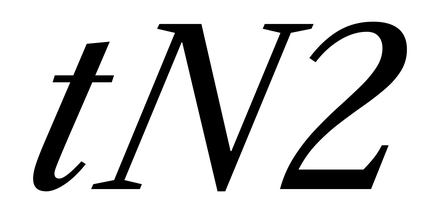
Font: LibreCaslonText-Italic_Italic